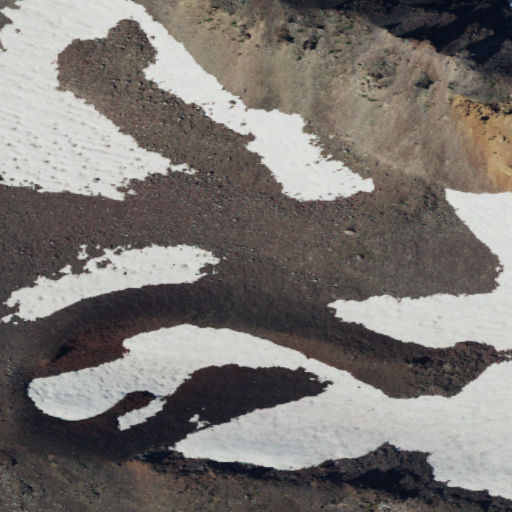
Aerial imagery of ridge(s) in Washington named Battlement Ridge containing barren land and snow